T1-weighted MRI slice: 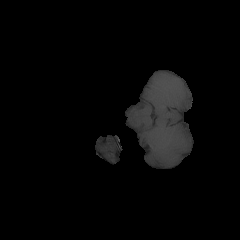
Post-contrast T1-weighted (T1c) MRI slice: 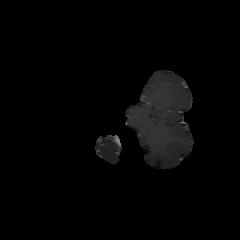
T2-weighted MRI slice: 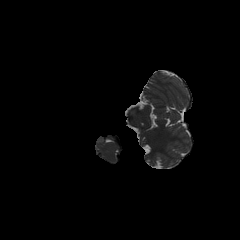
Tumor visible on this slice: no